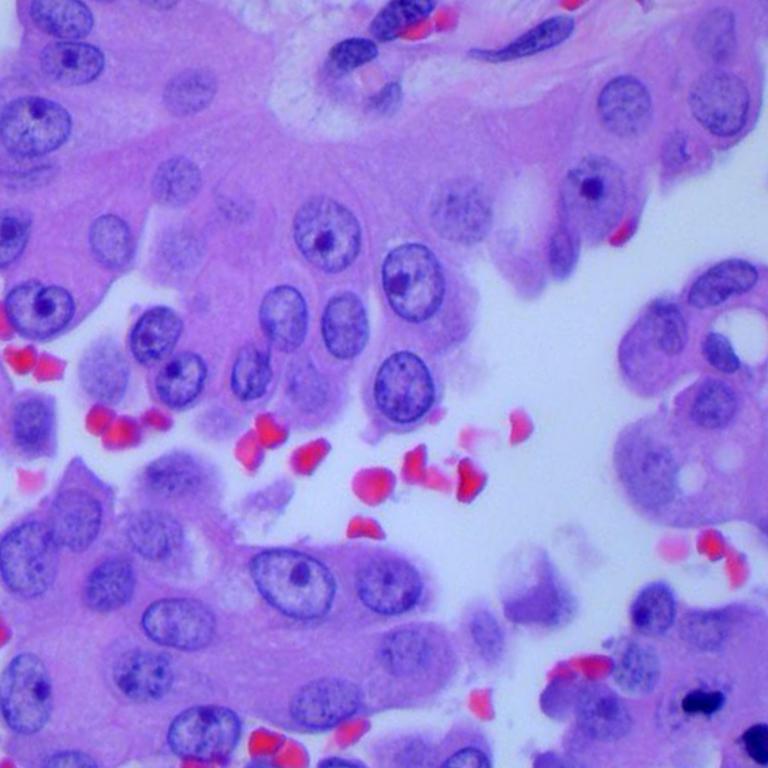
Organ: lung
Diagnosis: adenocarcinomas